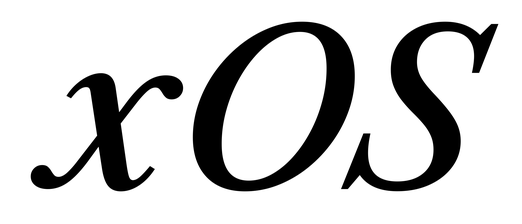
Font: LibreCaslonText-Italic_Medium_Italic